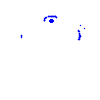
Particle: pion